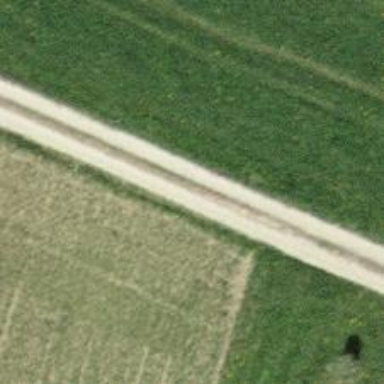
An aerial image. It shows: Gravel track with grade 2 quality.